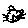
Label: cat